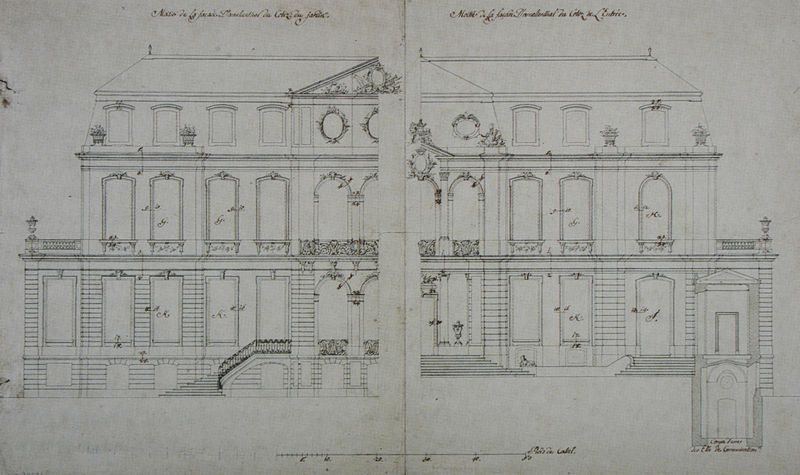
Titel: Entwurf für Hof- und Gartenfassade von Schloss Wilhelmsthal
Künstler: Charles Albert von Lespilliez
Standort: Kassel
Institution: Graphische Sammlung
Schlagwörter: dreieck, ausschnitt, fenster, grau, lampen, licht, schwarz, skizze, säulen, tür, weiss, zeichnung, dach, gebäude, haus, schloss, ornament, profile, architektur, barock, rahmen, steine, brüstung, gitter, klassizismus, pflanzen, front, renaissance, oval, rund, balkon, blumenkübel, kübel, terrasse, schrift, papier, ansicht, bogen, fassade, türen, dächer, giebel, grafik, graphik, treppe, treppen, detail, symmetrie, vasen, geländer, stufen, tor, balkone, bögen, eingang, fugen, berlin, medaillon, palast, balustrade, mauerwerk, schwarz-weiß, stich, seite, beschriftung, überschrift, entwurf, kapitelle, fries, rustika, fensterreihen, villa, sims, seiten, gesims, skulpturen, risalit, mansarddach, mezzanin, frontansicht, freitreppe, etagen, gaube, geschosse, plan, herrenhaus, wien, stockwerke, gezeichnet, verzierungen, handschrift, zweiteilig, mittelteil, details, hasu, palais, massstab, aufriss, tympanon, architekturzeichnung, bauzeichnung, giebeö, notiz, aufrisse, first, gliederung, teile, ansichten, belvedere, medaillons, frontispiz, sommersitz, falz, stiege, stickwerke, ringstraße, renaussance